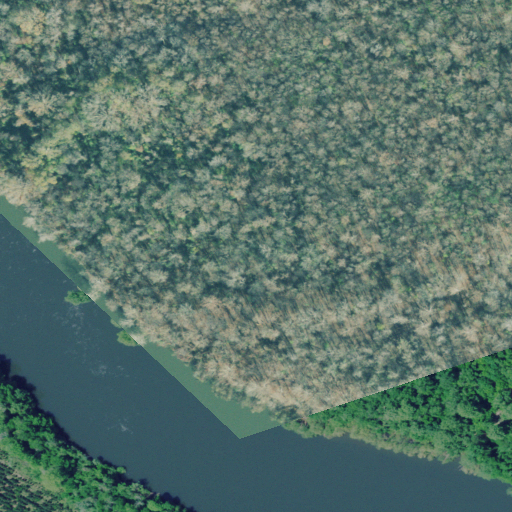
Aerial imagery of cape in South Carolina named Eagle Point containing woody wetlands, open water, and herbaceous wetlands